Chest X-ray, PA view. Patient: 54 years old, sex M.
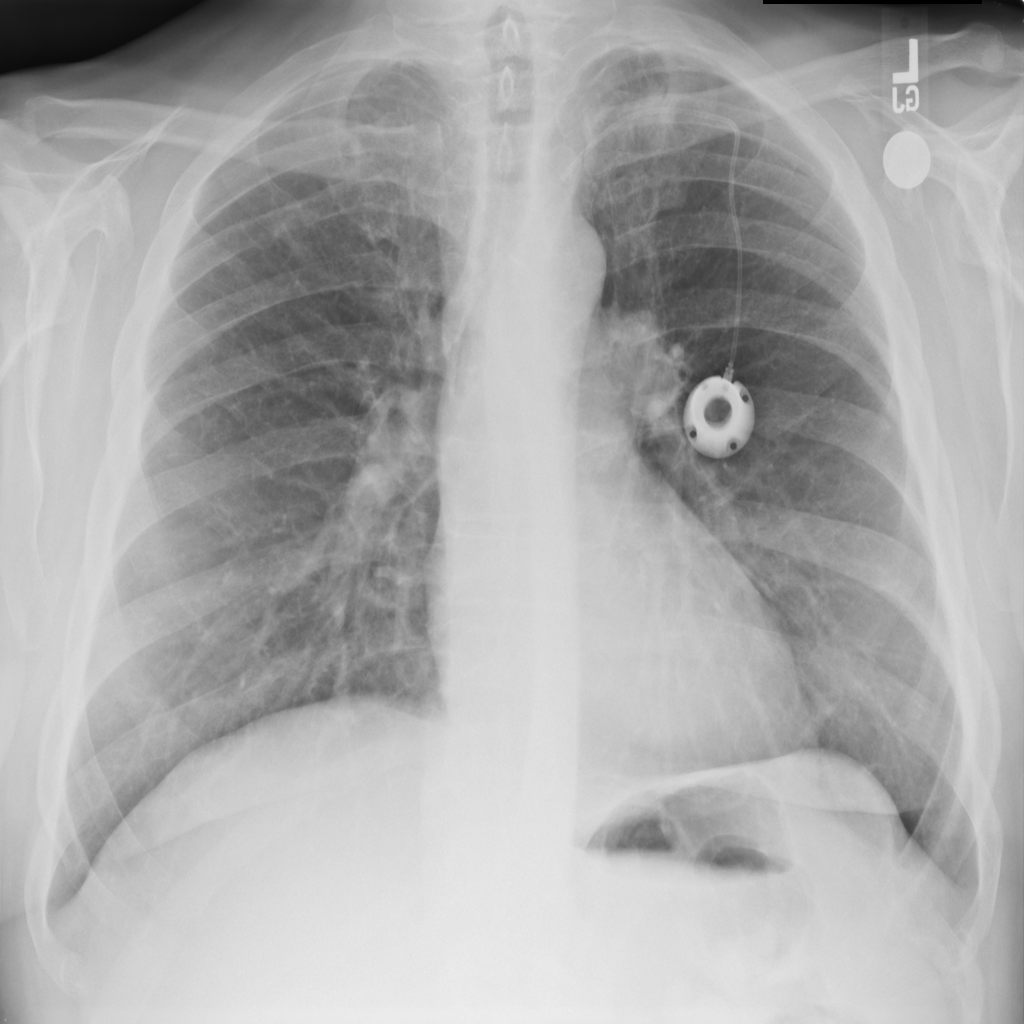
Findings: Nodule